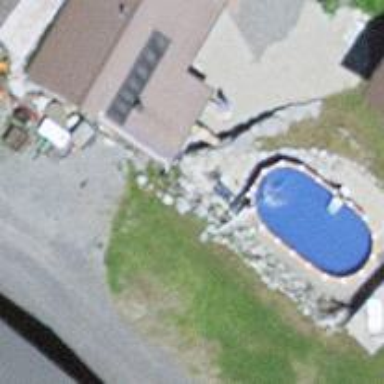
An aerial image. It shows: Swimming pool located in leisure land.